You are looking at a signal-to-image encoding: consecutive vibration samples arranged as the rows of a grayscale square. Diagnose the bearing from this image, choosing from: normal, inner_race, outer_race, ball.
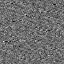
Answer: inner_race